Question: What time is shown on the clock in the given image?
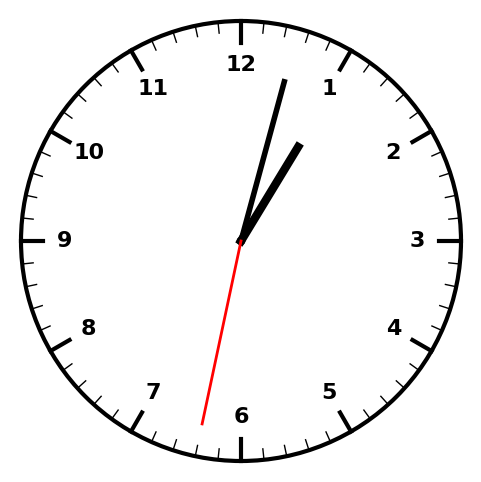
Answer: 01:02:32